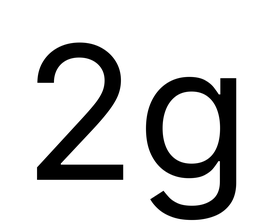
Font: Inter_Regular